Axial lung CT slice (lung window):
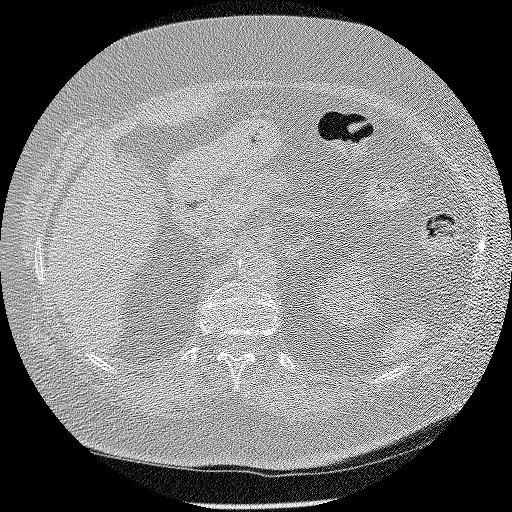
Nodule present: no